Question: I have a code as displayed in here : <URL>
The table-layout:fixed seems to divide the child elements into two 50% width.
Is there any posible way to make the div.number width is auto?
Please look at this image for what I want to achieve :

Thanks
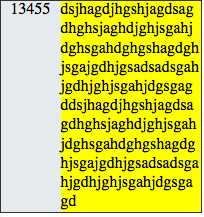
Answer: This is not possible. If you want the table cells to resize to the content so the left cell is splitted at approx 30% then you'll to use percentages. Here's a working jfiddle:
<URL>
What you are asking for just isn't possible. The standard behaviour for tables using the auto property on all cells is to divide it equally.